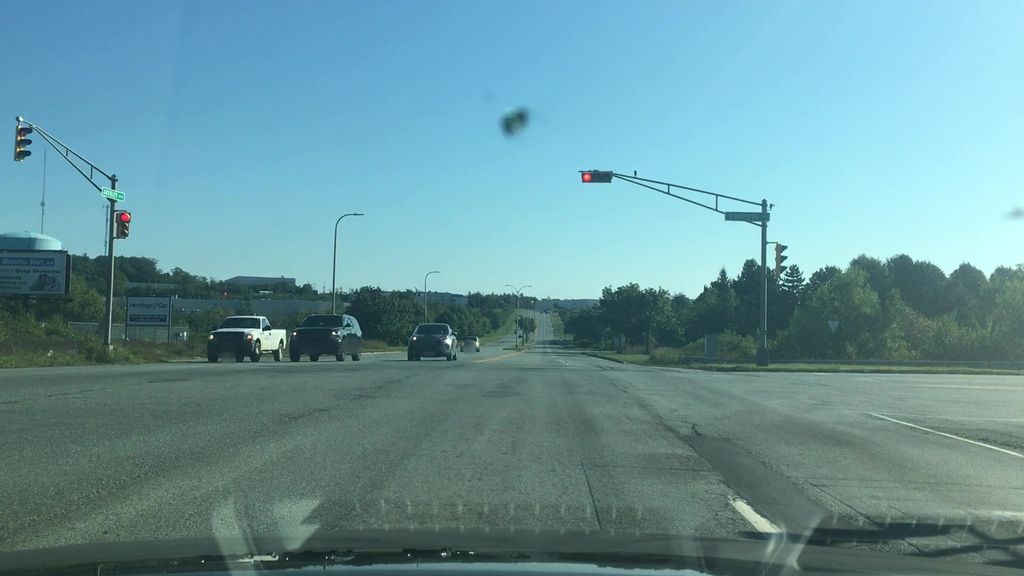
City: halifax